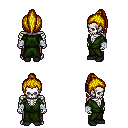
a pixel art fantasy rpg character, male body template, skeleton, green robe, robe skirt, blonde long topknot hairstyle, white cloth bandages, black shoes, four views (front, back, left, right), 2x2 character sprite sheet, small pixel art, hard edges, no anti-aliasing